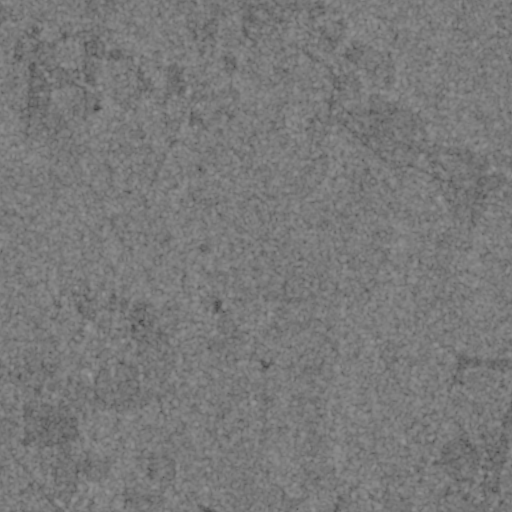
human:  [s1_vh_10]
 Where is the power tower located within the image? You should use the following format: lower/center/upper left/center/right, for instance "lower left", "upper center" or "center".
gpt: The power tower is located in the lower left of the image.
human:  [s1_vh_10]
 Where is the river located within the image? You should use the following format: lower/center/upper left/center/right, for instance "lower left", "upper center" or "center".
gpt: The river is located in the left of the image.
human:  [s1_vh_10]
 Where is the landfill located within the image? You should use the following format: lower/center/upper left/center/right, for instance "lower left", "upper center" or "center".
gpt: There is no landfill in the image.

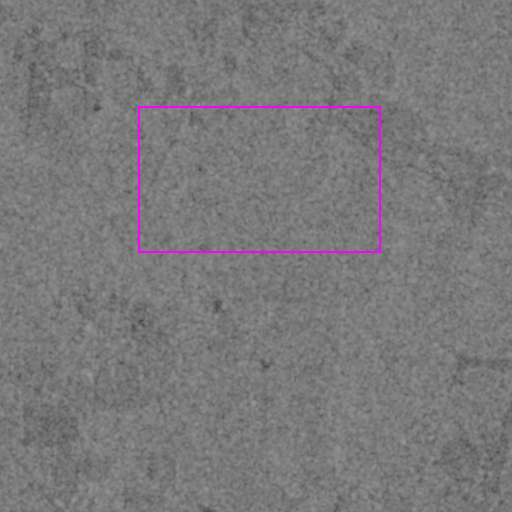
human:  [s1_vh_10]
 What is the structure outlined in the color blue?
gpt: There is no blue outline.
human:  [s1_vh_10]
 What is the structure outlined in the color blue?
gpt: There is no structure outlined in blue.